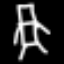
Label: chair